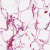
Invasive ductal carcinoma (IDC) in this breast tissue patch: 0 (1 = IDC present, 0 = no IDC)